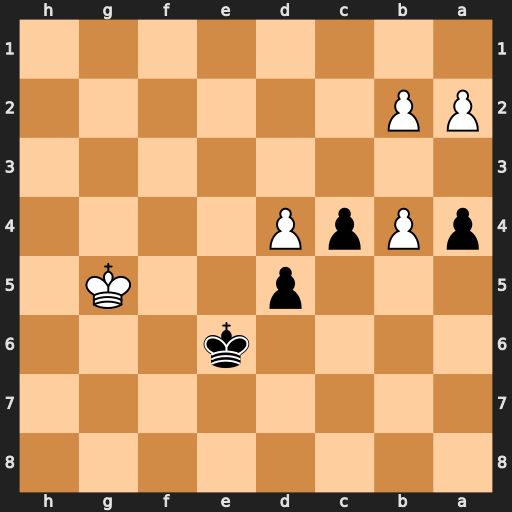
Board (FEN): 8/8/4k3/3p2K1/pPpP4/8/PP6/8
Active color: b
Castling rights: -
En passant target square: -
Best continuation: a3 bxa3 c3